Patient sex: M
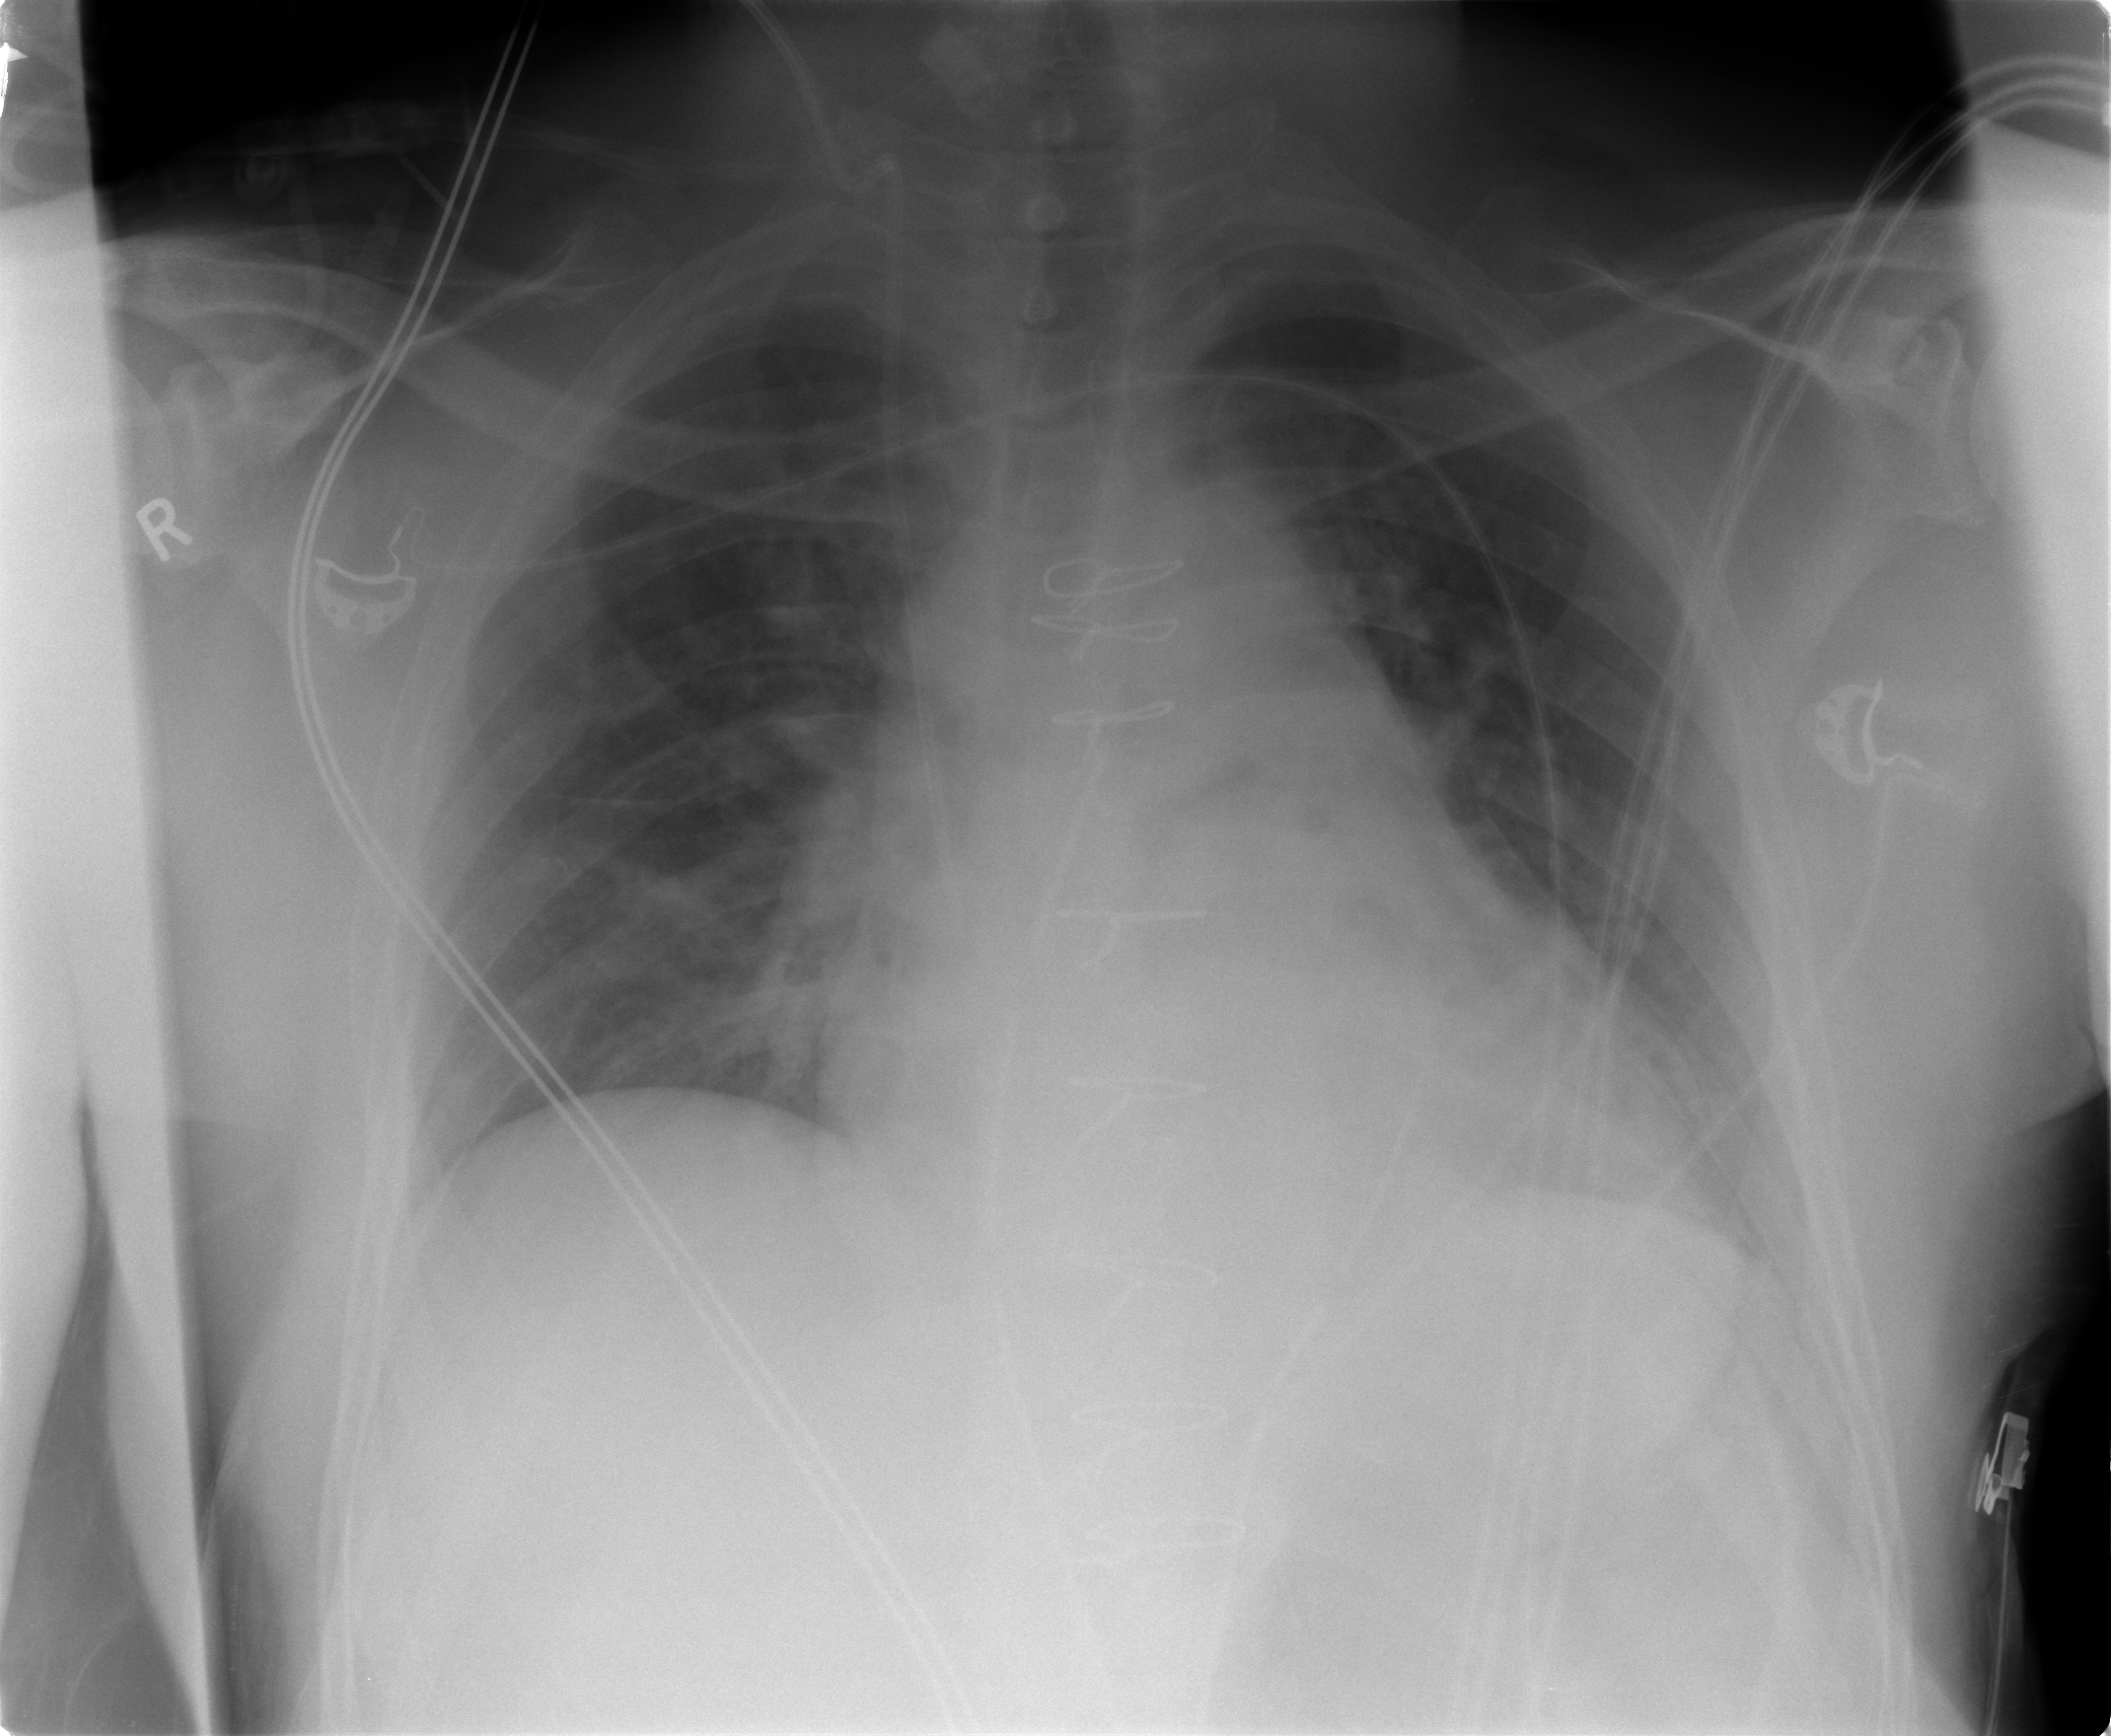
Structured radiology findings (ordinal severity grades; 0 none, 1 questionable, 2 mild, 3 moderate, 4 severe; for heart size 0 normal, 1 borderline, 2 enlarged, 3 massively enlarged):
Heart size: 2
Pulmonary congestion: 2
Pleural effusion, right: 0
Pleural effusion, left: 2
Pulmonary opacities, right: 1
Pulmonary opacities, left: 1
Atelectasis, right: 1
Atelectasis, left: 1